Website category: book
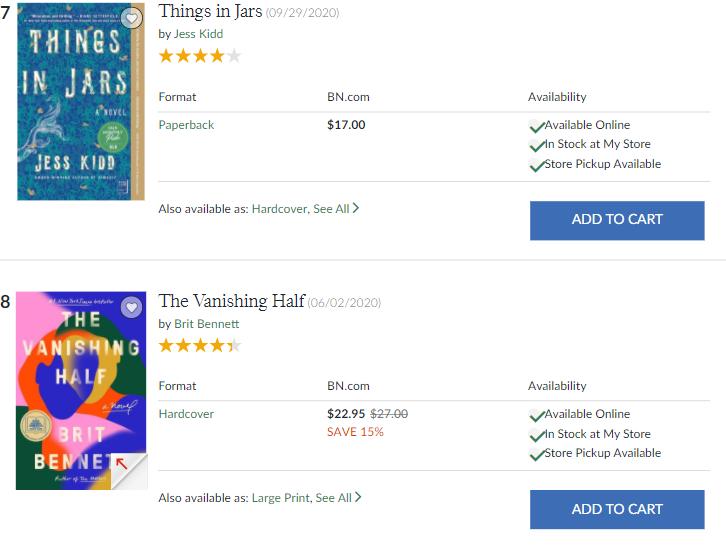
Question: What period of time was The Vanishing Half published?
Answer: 06/02/2020

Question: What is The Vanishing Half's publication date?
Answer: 06/02/2020

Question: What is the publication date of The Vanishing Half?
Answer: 06/02/2020

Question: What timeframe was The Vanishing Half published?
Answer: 06/02/2020

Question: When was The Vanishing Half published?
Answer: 06/02/2020

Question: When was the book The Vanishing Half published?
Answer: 06/02/2020

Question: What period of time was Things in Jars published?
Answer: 09/29/2020

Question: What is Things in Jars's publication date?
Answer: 09/29/2020

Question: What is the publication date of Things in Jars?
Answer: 09/29/2020

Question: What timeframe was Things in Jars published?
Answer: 09/29/2020

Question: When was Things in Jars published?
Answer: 09/29/2020

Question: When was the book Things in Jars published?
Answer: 09/29/2020

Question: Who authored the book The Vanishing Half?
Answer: Brit Bennett

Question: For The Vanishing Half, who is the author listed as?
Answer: Brit Bennett

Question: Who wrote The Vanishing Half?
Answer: Brit Bennett

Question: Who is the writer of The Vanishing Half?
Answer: Brit Bennett

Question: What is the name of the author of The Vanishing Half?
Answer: Brit Bennett

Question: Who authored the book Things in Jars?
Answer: Jess Kidd

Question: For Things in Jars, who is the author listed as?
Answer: Jess Kidd

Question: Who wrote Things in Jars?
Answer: Jess Kidd

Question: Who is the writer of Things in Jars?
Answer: Jess Kidd

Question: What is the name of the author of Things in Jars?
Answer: Jess Kidd

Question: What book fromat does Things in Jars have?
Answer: Paperback

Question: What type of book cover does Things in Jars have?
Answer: Paperback

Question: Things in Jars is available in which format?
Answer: Paperback

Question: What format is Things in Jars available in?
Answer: Paperback

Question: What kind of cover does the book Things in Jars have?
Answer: Paperback

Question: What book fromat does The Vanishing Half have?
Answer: Hardcover

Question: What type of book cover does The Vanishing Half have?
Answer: Hardcover

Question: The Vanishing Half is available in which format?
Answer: Hardcover

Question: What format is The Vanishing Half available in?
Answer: Hardcover

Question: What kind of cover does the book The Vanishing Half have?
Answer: Hardcover

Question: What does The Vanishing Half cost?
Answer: $22.95

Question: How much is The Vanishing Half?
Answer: $22.95

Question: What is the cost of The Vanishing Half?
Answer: $22.95

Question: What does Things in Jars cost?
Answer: $17.00

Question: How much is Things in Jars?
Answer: $17.00

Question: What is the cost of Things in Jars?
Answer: $17.00

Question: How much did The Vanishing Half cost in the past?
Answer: $27.00

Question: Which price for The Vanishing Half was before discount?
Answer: $27.00

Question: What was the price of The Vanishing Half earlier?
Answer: $27.00

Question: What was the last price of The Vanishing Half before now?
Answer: $27.00

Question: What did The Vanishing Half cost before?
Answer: $27.00

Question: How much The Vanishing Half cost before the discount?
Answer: $27.00

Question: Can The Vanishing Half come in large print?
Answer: yes

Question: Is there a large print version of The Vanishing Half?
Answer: yes

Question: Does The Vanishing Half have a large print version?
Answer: yes

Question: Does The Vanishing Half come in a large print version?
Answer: yes

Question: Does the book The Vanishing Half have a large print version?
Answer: yes

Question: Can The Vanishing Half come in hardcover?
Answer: no

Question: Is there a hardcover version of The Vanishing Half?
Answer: no

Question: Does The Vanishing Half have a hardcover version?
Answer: no

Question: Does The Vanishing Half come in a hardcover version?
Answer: no

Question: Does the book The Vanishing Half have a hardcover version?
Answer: no

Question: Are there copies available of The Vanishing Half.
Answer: yes

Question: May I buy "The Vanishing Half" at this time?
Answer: yes

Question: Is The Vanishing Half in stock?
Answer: yes

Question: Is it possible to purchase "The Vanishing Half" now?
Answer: yes

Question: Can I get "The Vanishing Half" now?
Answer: yes

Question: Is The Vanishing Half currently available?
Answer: yes

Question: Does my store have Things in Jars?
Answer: yes

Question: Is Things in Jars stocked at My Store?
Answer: yes

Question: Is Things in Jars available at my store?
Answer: yes

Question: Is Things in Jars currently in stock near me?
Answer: yes